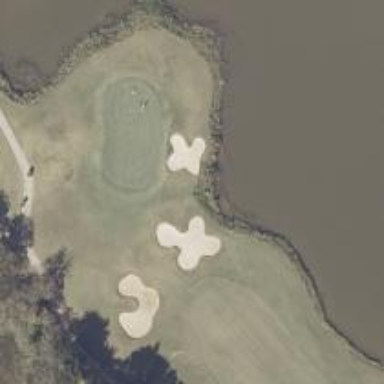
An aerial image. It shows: Golf hole.